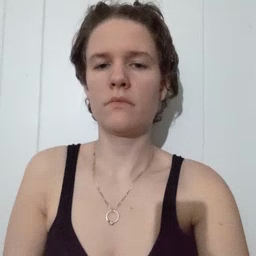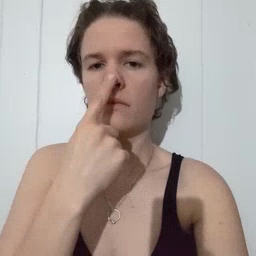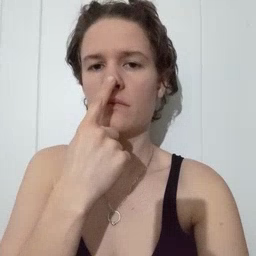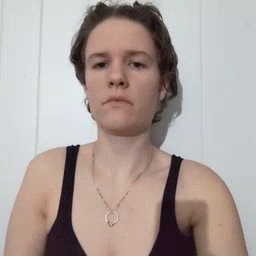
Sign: nose